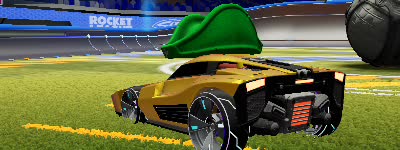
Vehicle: breakout